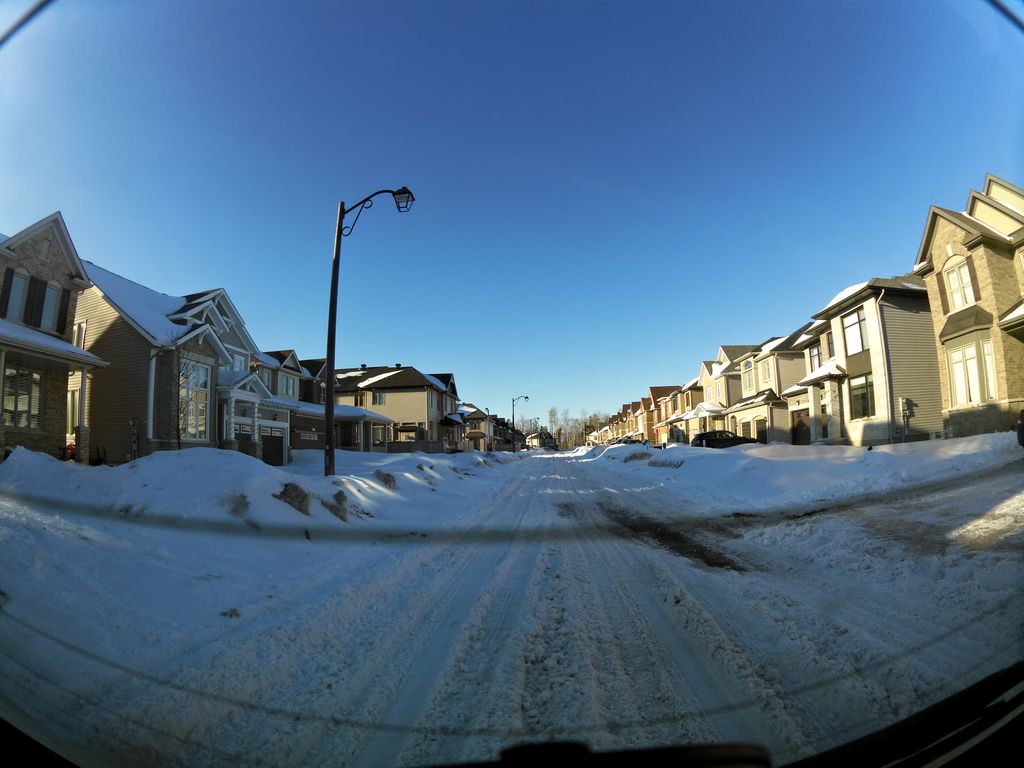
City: ottawa-gatineau